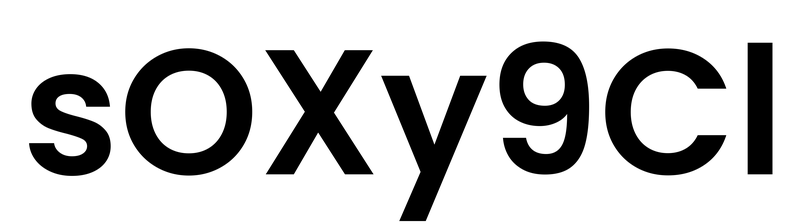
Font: Poppins-SemiBold